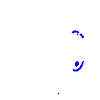
Particle: electron